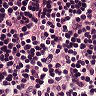
Metastatic tissue present: no